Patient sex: F
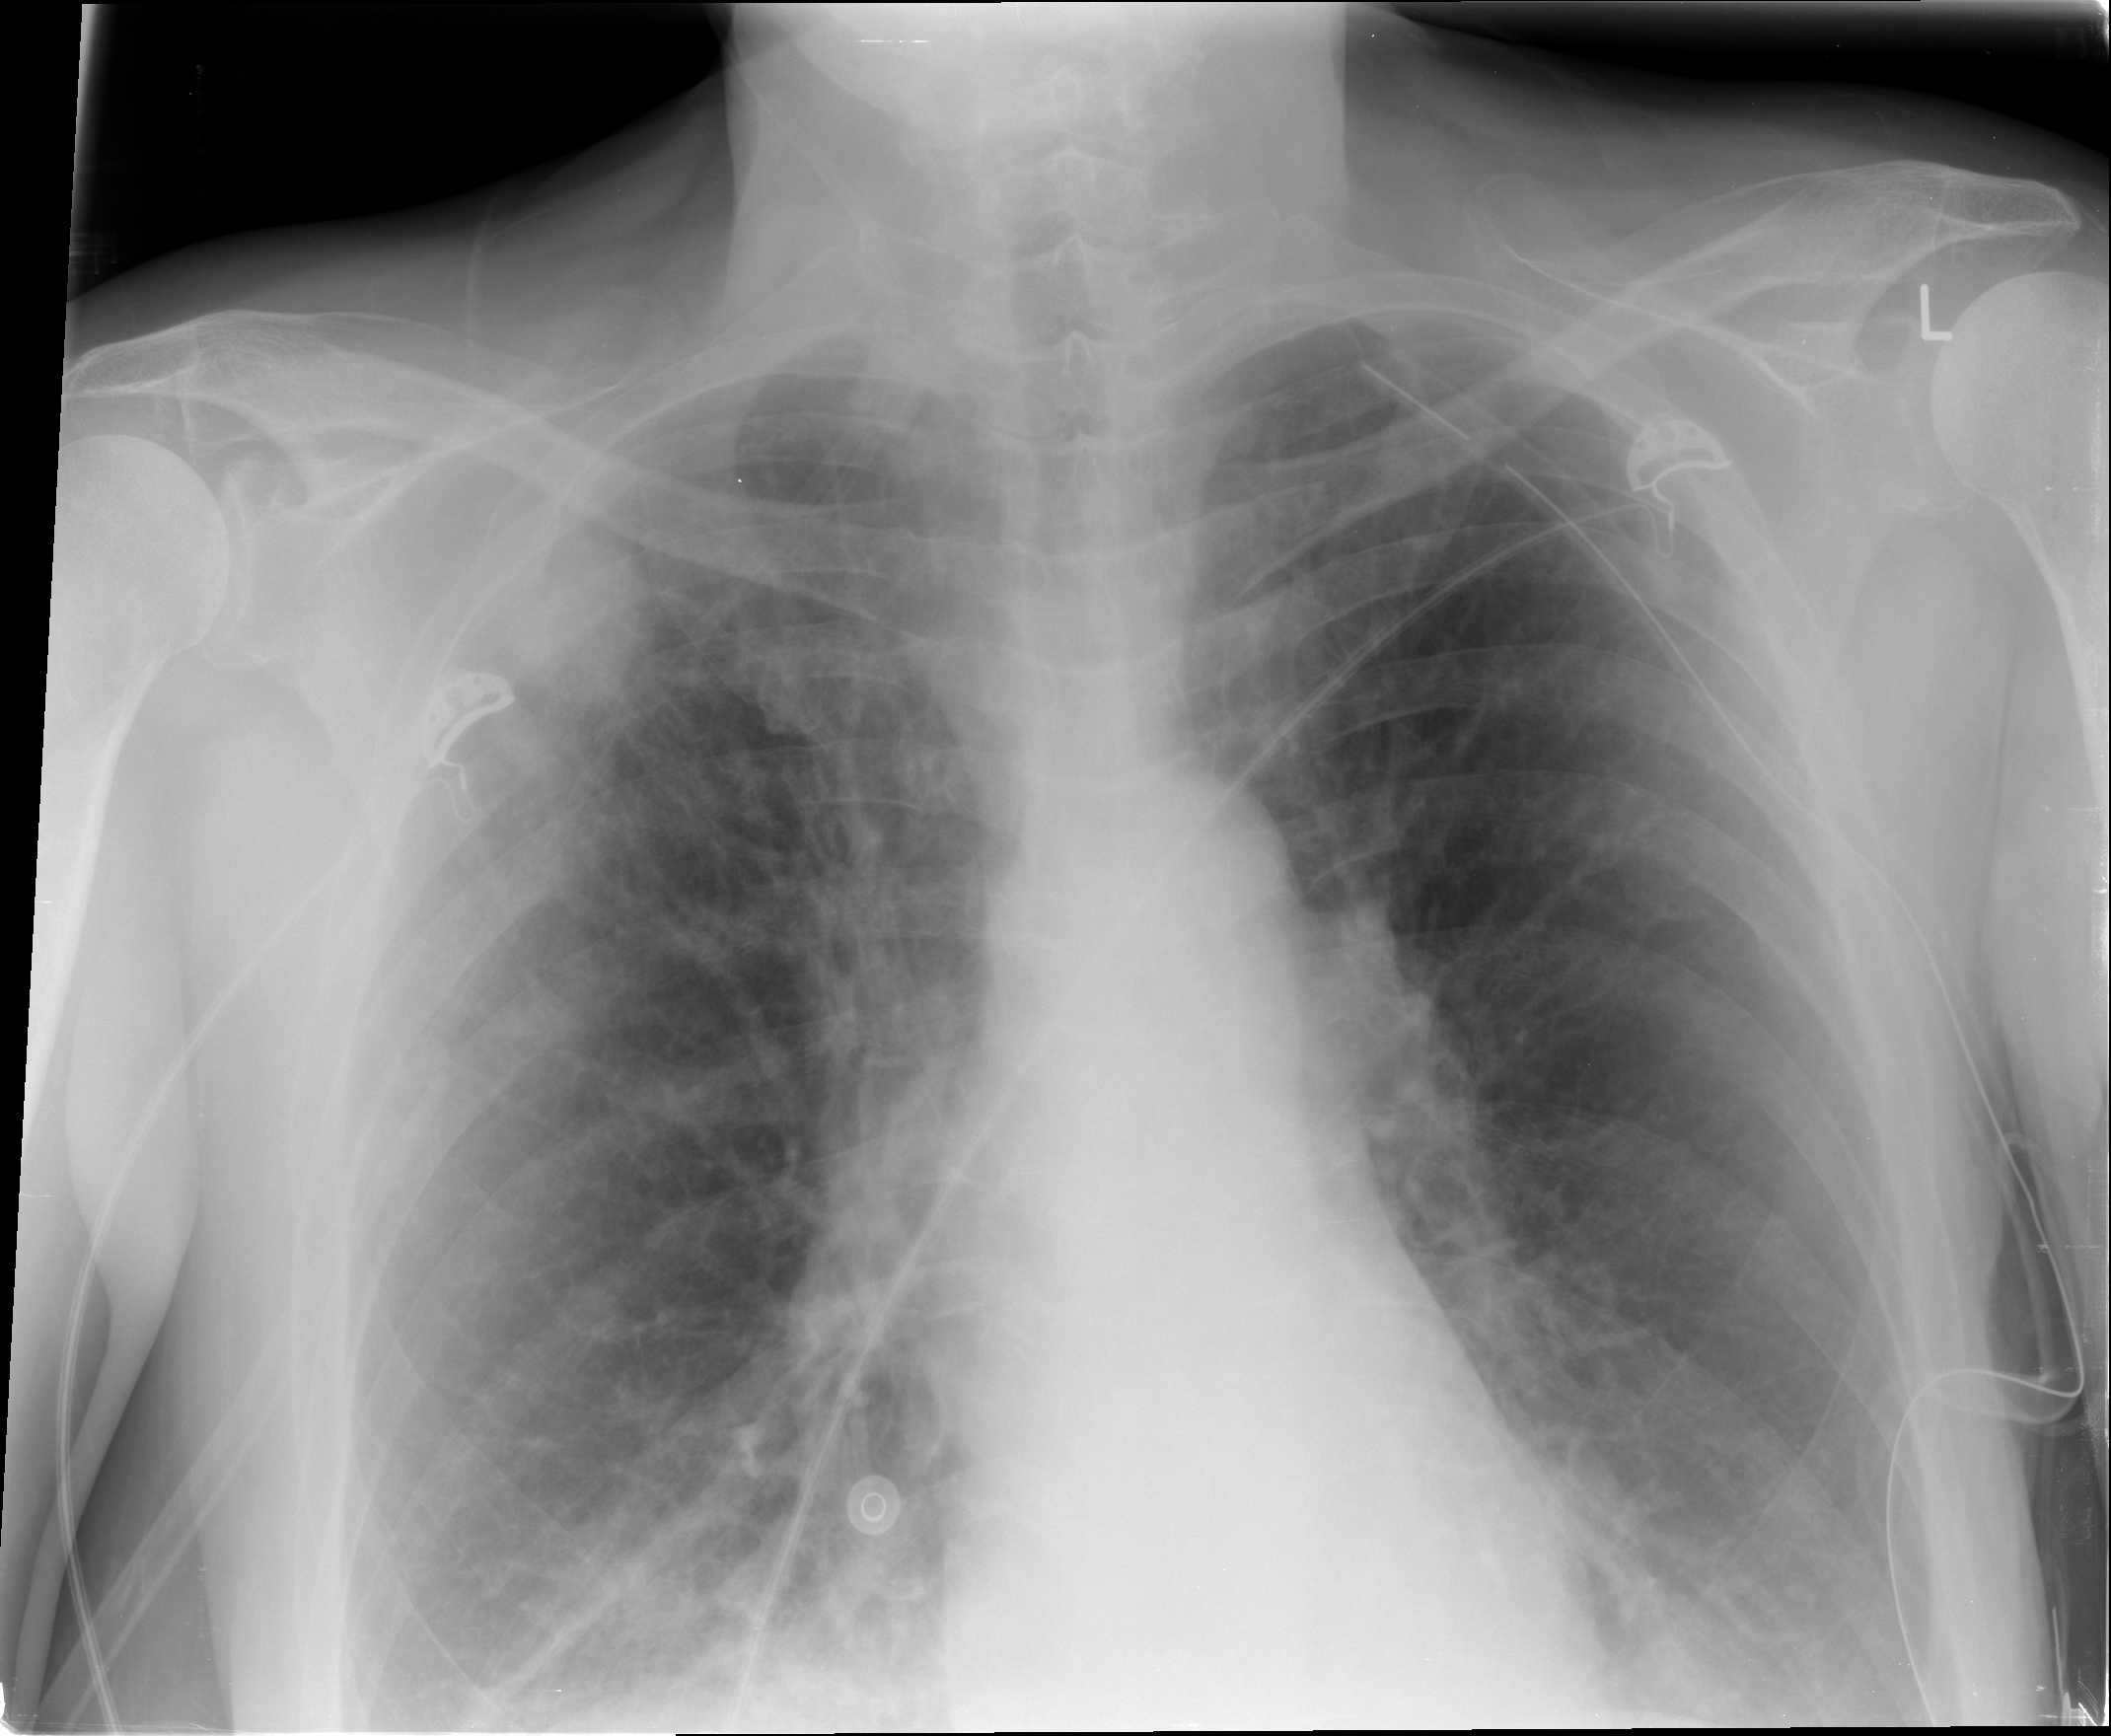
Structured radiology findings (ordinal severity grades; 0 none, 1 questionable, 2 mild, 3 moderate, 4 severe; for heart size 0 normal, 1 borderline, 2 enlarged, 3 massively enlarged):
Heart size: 0
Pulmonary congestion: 2
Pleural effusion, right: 1
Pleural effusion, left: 1
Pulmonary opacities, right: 0
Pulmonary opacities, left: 0
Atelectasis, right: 2
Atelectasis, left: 2